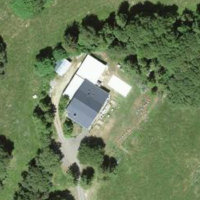
EUNIS habitat code: 41
Species observed at this site:
Eryngium alpinum